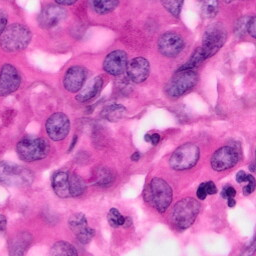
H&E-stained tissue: Pancreatic